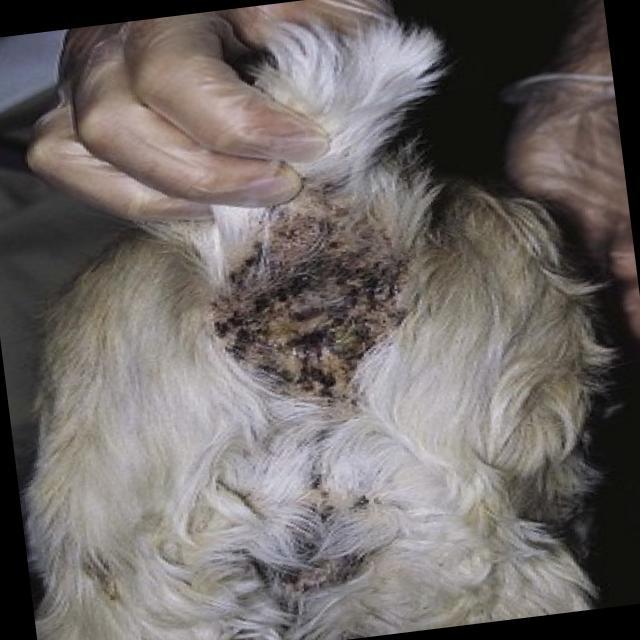
Canine hypersensitivity reaction — allergic skin response with urticaria, erythema, pruritus, and angioedema. May be food, environmental, or flea allergy related.